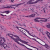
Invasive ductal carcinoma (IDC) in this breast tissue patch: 1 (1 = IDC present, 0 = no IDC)